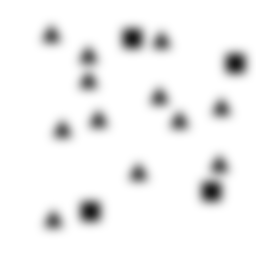
Squares: 4
Triangles: 12
Stars: 0
Total shapes: 16